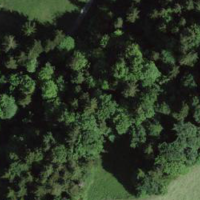
EUNIS habitat code: 44
Species observed at this site:
Aruncus dioicus
Caltha palustris